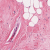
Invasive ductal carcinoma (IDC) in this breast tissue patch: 0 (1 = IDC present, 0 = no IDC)